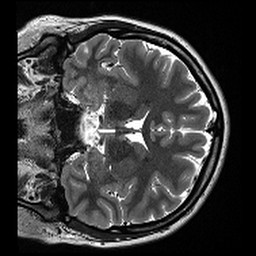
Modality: T2w
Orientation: coronal
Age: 24
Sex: female
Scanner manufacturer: siemens
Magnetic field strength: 3 T
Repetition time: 13.15 s
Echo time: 0.082 s